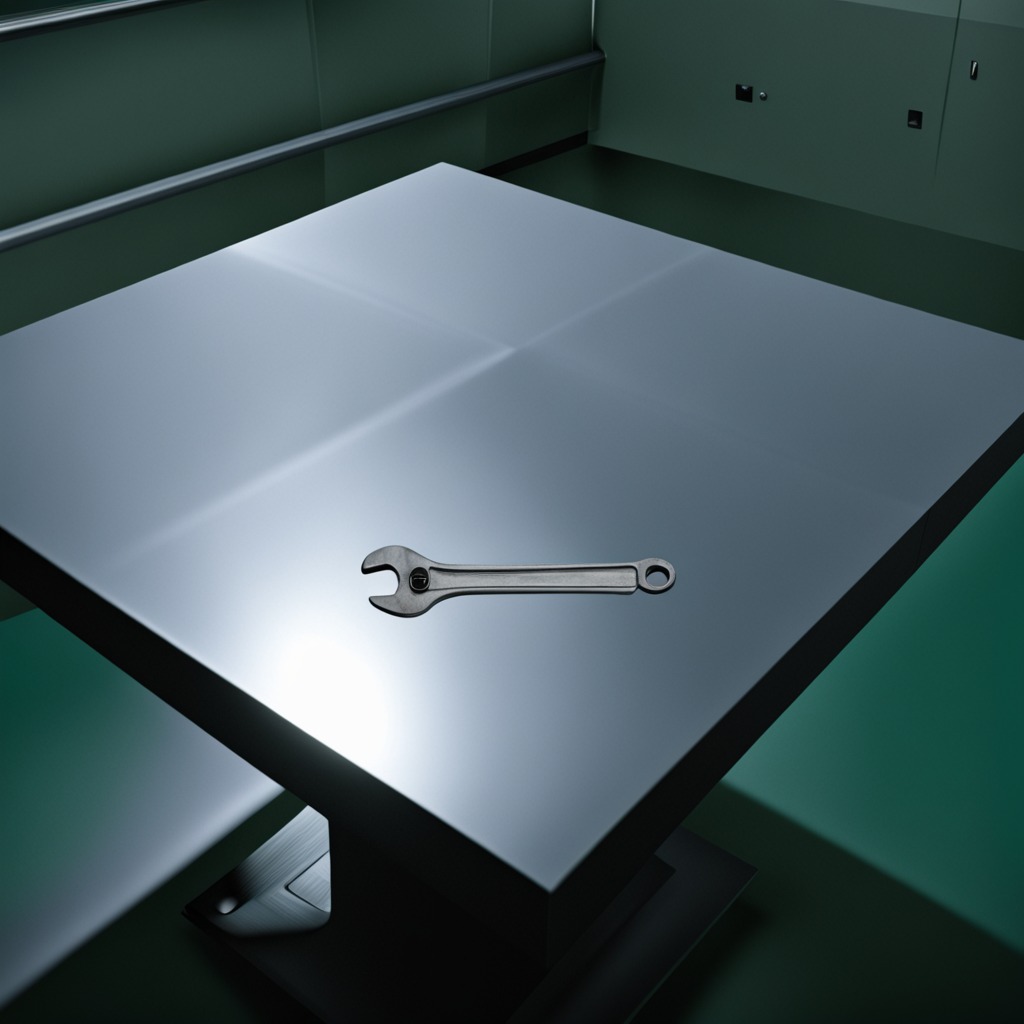
A wrench is lying on a clean empty table in a railway signal maintenance room lit by harsh overhead fluorescents.